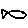
Label: fish